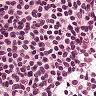
Metastatic tissue present: no